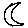
Label: moon